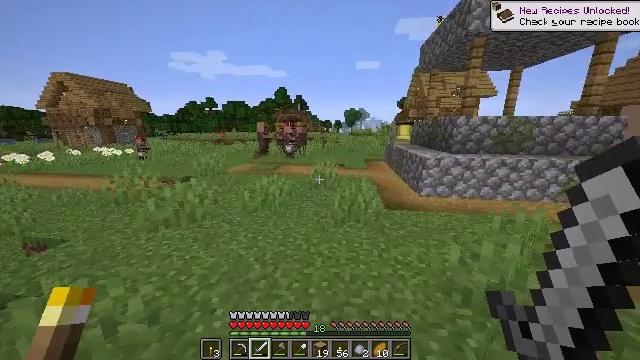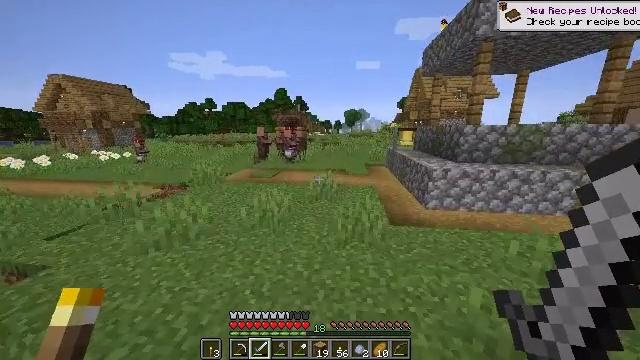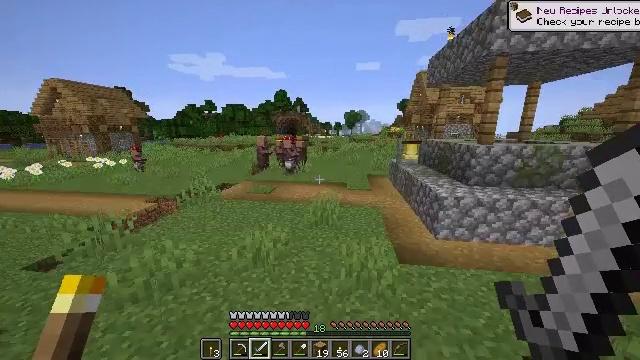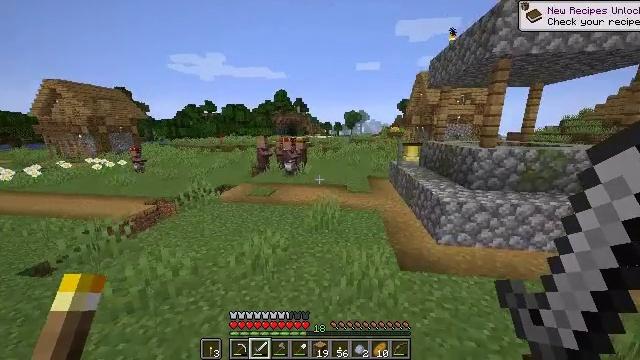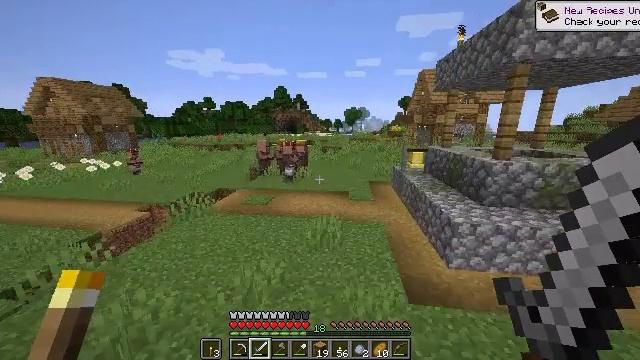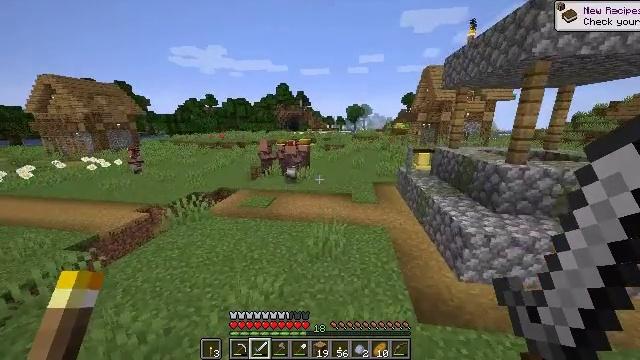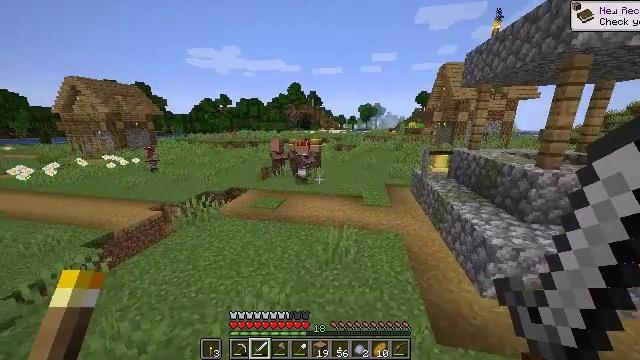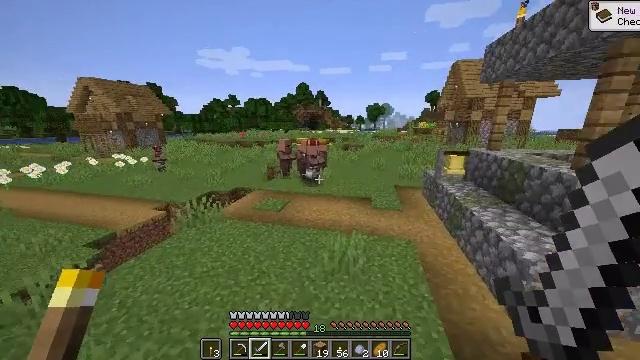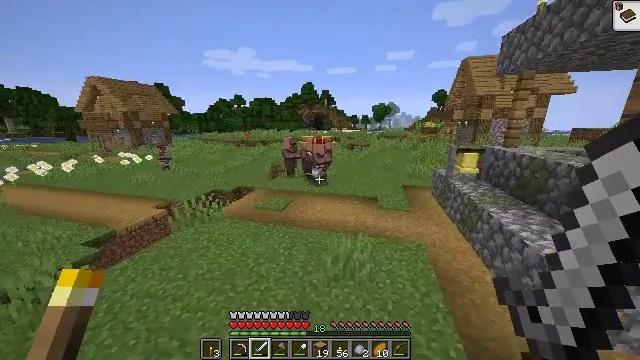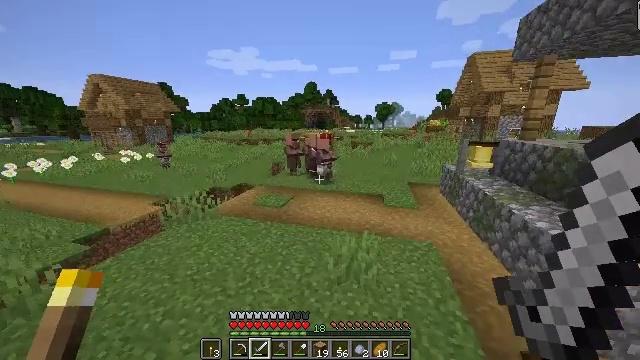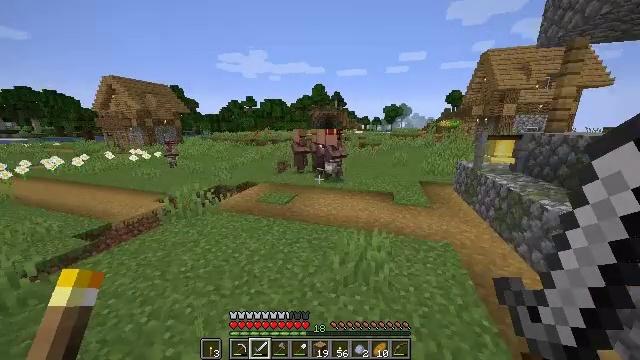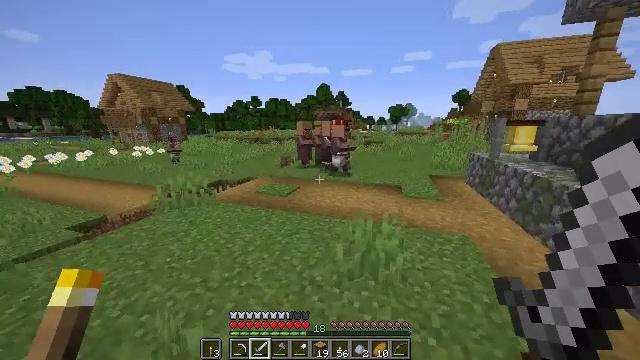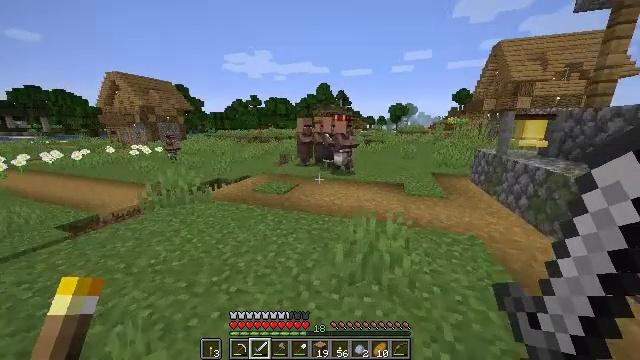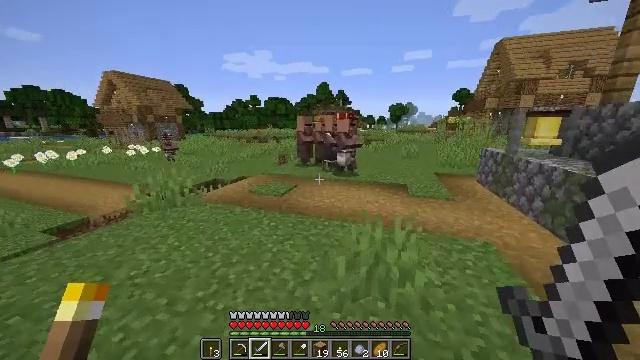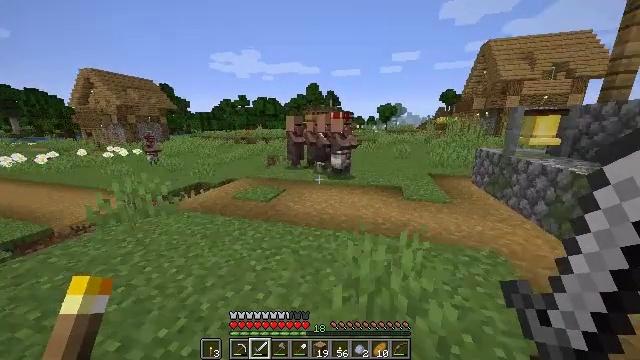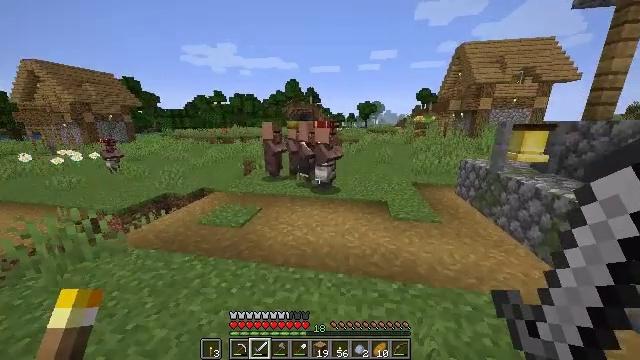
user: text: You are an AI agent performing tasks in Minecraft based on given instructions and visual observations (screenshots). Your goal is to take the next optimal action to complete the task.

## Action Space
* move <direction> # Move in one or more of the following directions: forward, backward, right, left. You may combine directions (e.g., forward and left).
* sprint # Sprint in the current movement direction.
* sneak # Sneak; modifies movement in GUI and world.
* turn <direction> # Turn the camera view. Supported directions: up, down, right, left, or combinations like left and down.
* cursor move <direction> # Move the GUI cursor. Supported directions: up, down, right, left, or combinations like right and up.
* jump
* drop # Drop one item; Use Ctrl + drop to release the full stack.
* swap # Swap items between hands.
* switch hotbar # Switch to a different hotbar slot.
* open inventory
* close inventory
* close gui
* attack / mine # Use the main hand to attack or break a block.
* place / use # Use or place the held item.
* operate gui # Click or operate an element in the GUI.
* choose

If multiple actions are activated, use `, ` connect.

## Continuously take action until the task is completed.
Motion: motion action
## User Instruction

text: Break the sugar cane.
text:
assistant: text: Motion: move forward, sprint, jump
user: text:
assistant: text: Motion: move forward, sprint, jump
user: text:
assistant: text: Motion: move forward, sprint, jump
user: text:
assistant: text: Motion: move forward, sprint, jump
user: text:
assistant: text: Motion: move forward, sprint, jump
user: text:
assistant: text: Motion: move forward, sprint, turn left
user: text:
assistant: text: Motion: move forward, sprint, turn left
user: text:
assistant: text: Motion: move forward, sprint, turn left
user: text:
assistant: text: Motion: move forward, sprint
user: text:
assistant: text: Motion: move forward, sprint, turn left
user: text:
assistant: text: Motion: move forward, sprint, turn left
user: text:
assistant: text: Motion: move forward, sprint
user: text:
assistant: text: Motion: move forward, sprint
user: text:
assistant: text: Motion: move forward, sprint, turn right
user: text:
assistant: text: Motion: move forward, sprint, turn right, jump
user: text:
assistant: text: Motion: move forward, turn right, jump
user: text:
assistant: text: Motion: move forward, turn right, jump
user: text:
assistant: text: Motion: move forward, turn right
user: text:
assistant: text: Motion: move forward, turn right
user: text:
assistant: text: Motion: move forward, turn right
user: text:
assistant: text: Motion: move forward, turn right
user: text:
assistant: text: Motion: move forward, turn right
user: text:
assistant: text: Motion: turn right
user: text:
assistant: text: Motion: no_op
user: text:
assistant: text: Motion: no_op
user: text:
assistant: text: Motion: no_op
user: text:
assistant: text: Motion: use / place
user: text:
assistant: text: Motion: use / place
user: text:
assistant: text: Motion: use / place
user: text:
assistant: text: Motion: no_op